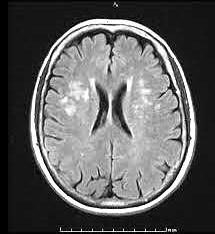
Label: notumor